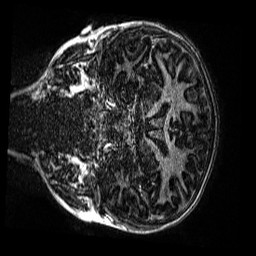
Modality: MP2RAGE
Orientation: coronal
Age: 9
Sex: male
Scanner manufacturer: siemens
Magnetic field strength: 3 T
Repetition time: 4 s
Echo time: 0.00299 s